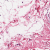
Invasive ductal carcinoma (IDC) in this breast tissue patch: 0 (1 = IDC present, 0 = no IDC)